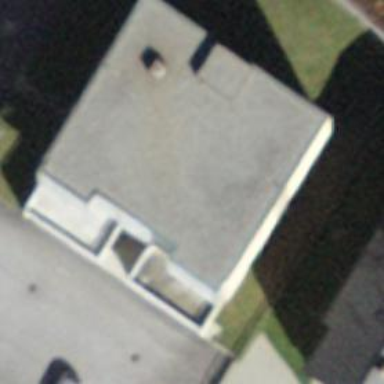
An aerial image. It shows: Flat-roofed apartment building.